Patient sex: M
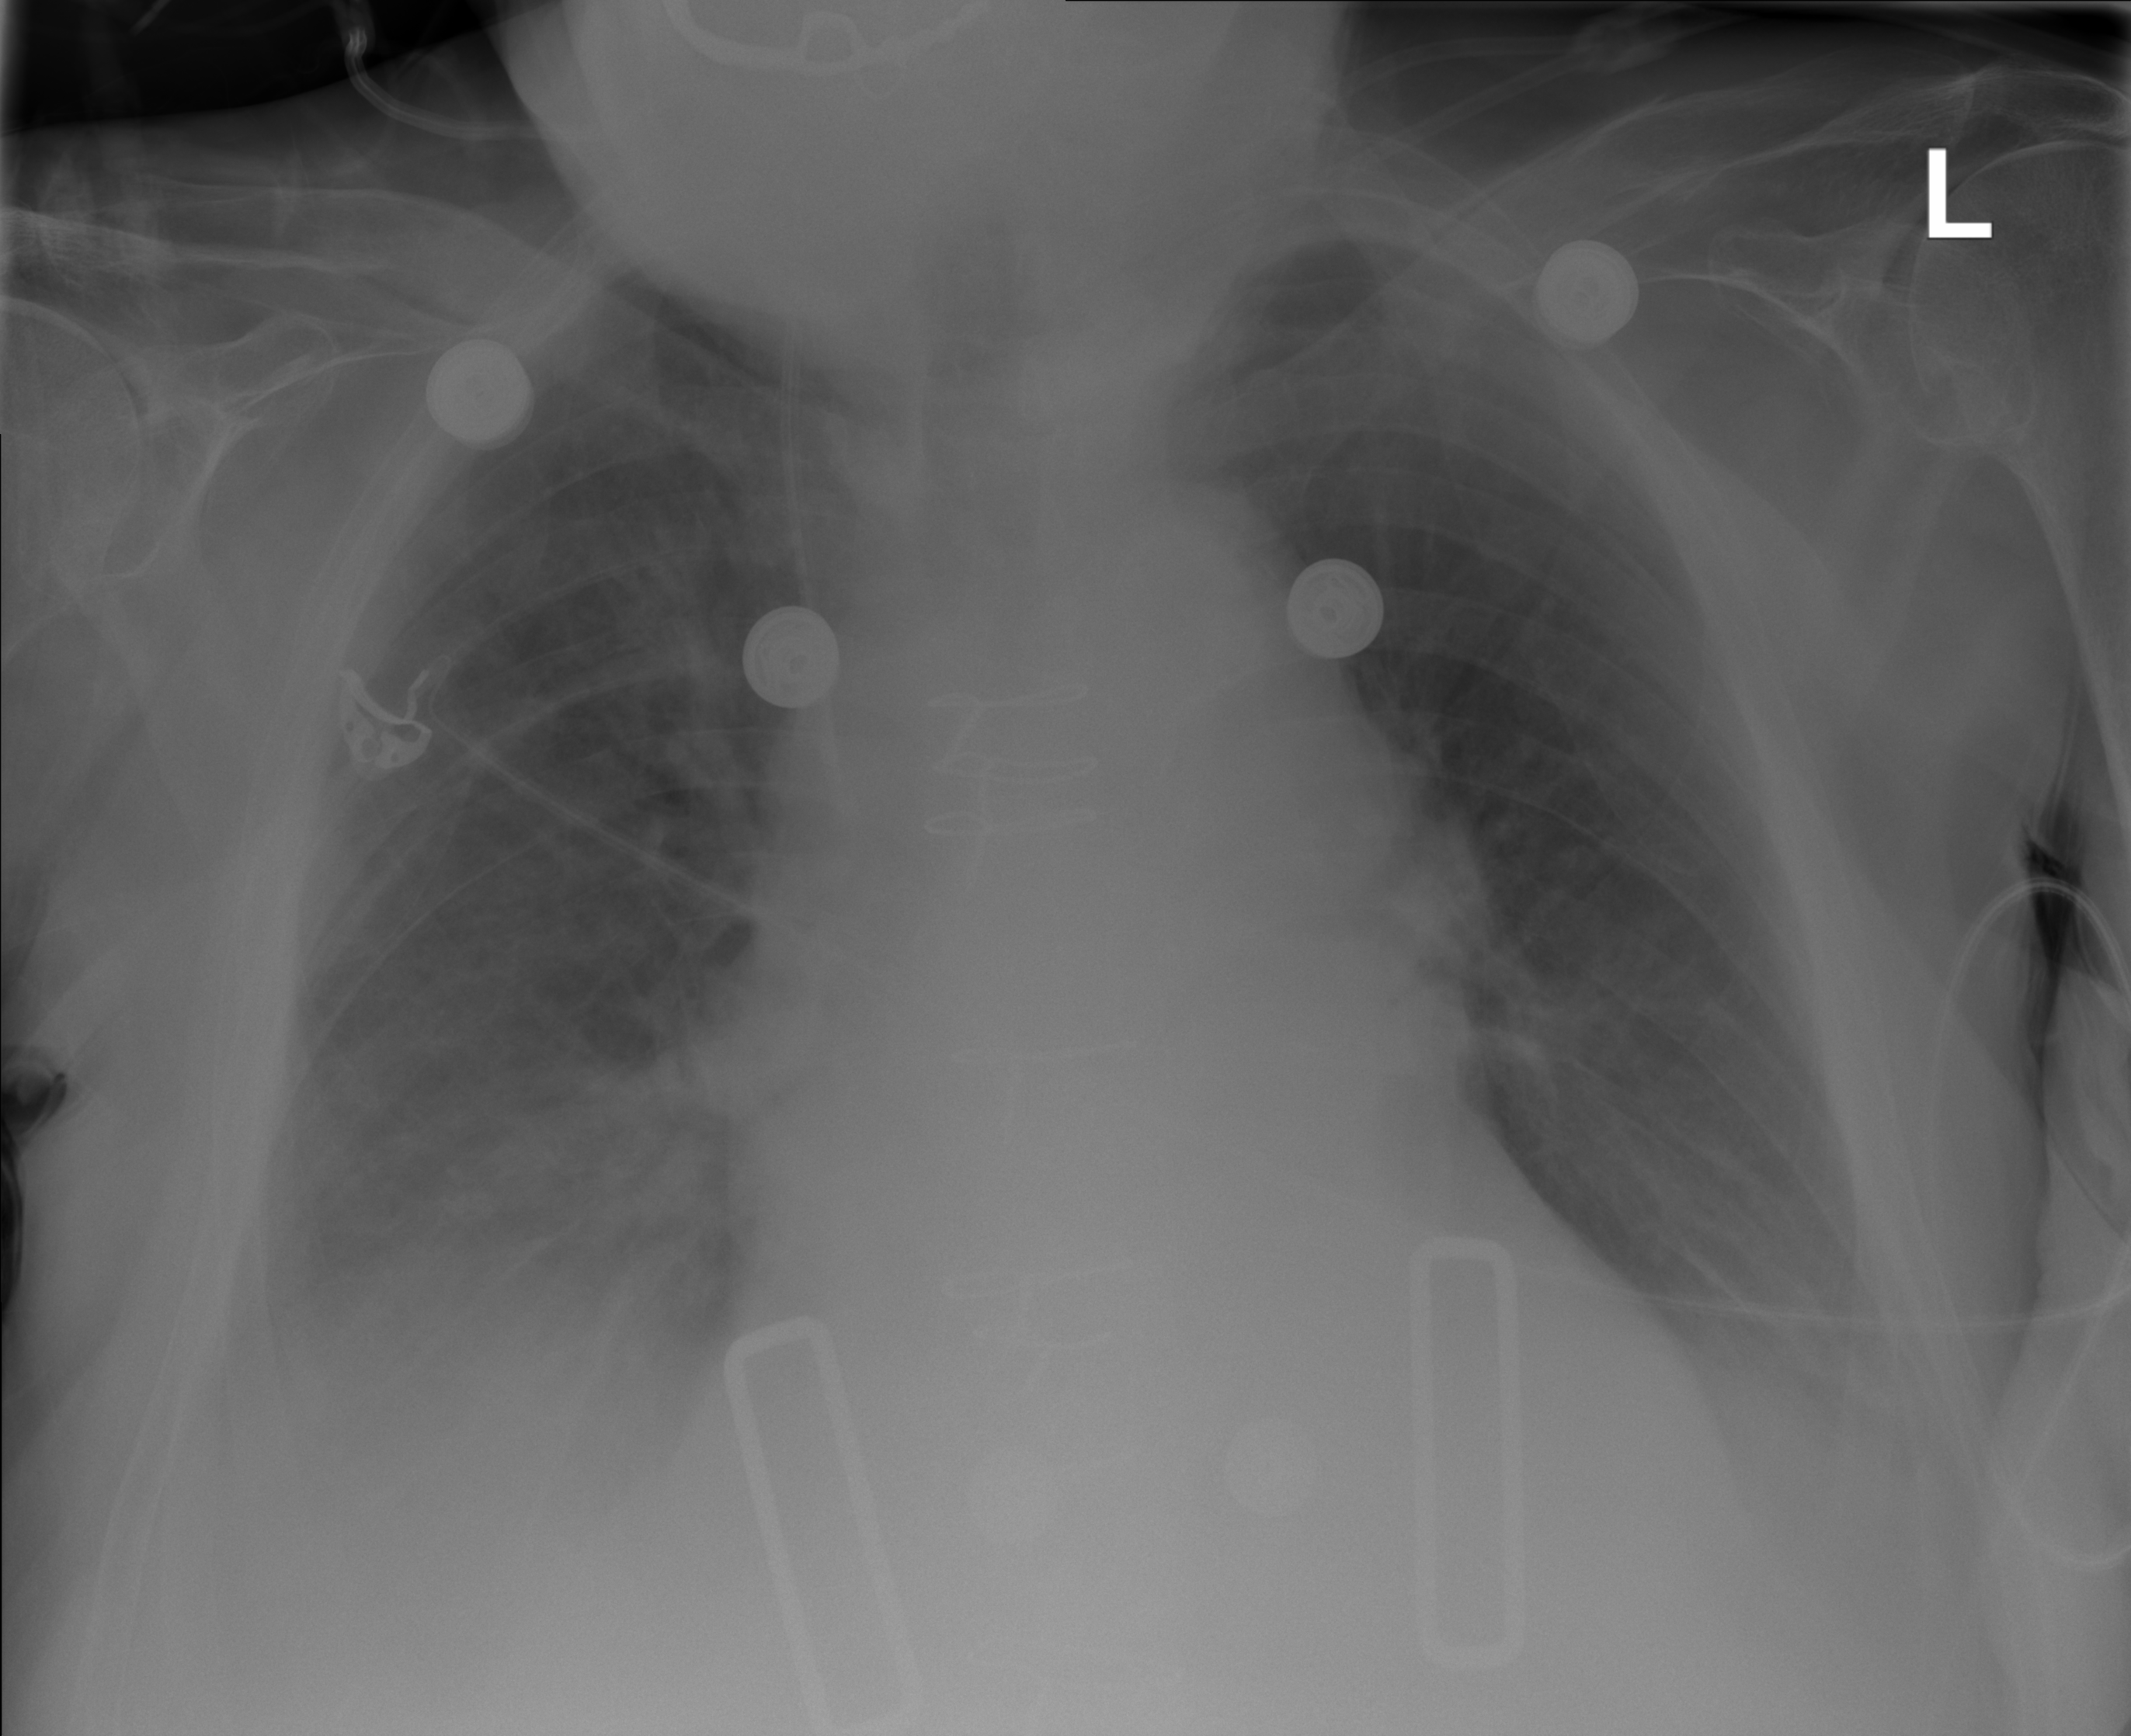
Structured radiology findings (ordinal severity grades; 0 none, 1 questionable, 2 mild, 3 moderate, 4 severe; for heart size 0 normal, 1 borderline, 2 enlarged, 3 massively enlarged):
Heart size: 2
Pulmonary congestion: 3
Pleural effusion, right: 2
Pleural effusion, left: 2
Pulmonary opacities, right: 1
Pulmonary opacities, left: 1
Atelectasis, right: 2
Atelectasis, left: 2